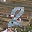
Label: 2